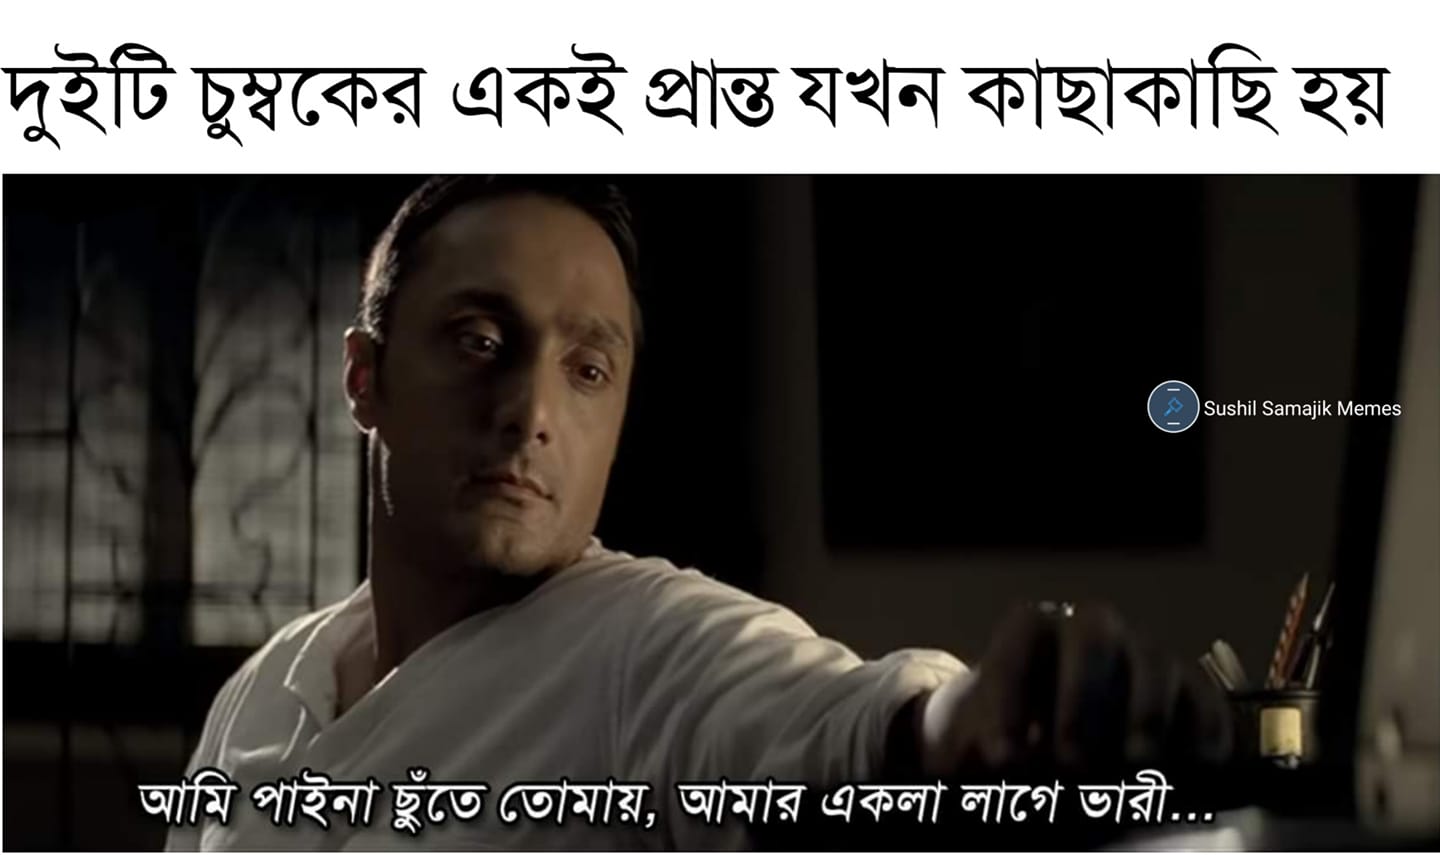
Caption: দুইটি চুম্বকের একই প্রান্ত যখন কাছাকাছি হয়     আমি পাইনা ছুঁতে তোমায় , আমার একলা লাগে ভারী ...
Label: non-hate